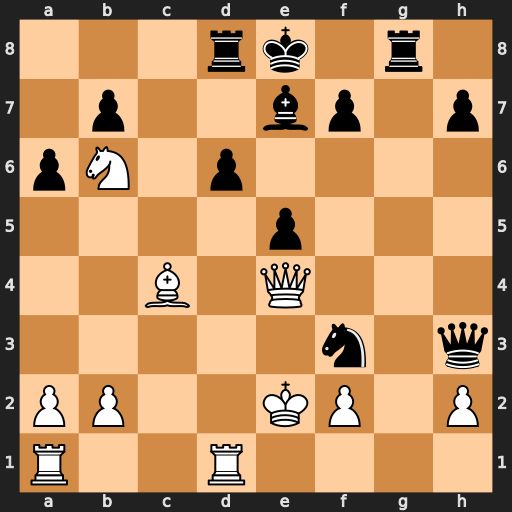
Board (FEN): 3rk1r1/1p2bp1p/pN1p4/4p3/2B1Q3/5n1q/PP2KP1P/R2R4
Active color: w
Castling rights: -
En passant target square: -
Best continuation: Qxf3 Qxf3+ Kxf3